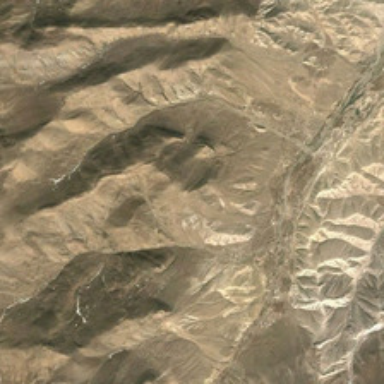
It is a piece of irregular khaki mountain .